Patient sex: M
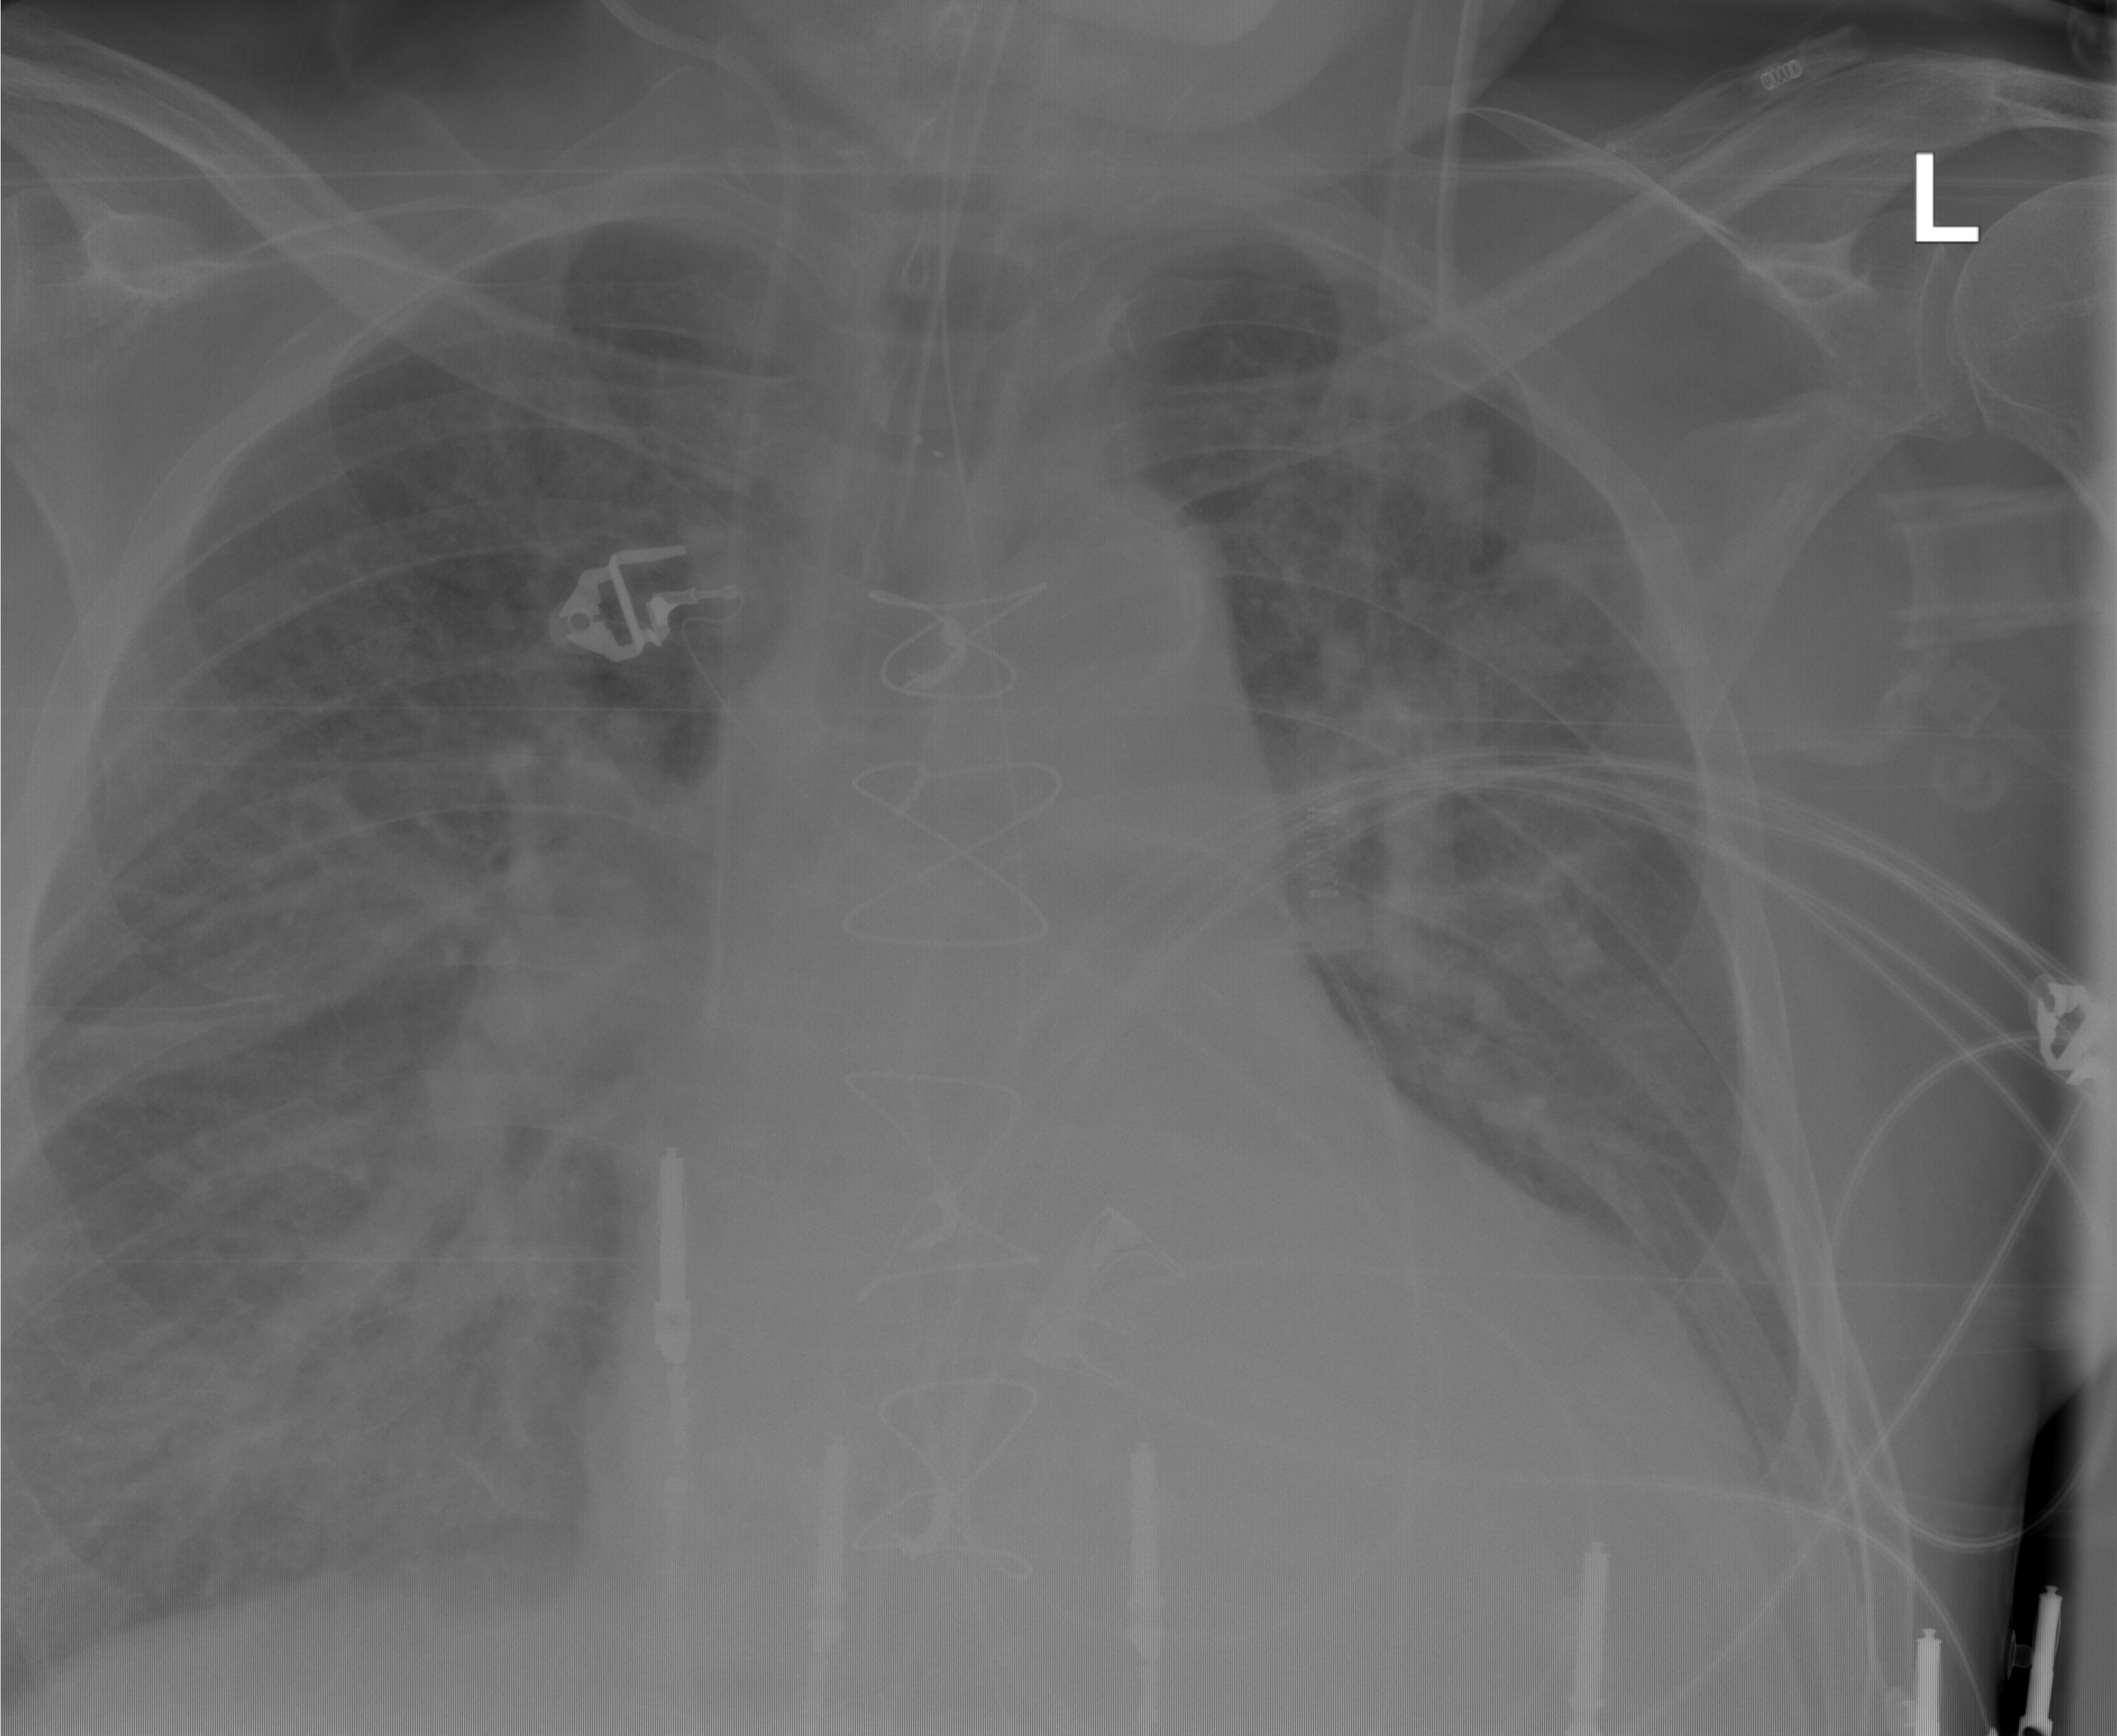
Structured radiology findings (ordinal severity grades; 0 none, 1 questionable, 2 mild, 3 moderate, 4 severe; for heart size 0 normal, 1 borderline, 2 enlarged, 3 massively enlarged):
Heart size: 2
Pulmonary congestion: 3
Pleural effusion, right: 0
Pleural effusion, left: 1
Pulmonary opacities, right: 3
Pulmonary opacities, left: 3
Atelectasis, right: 0
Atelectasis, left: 1